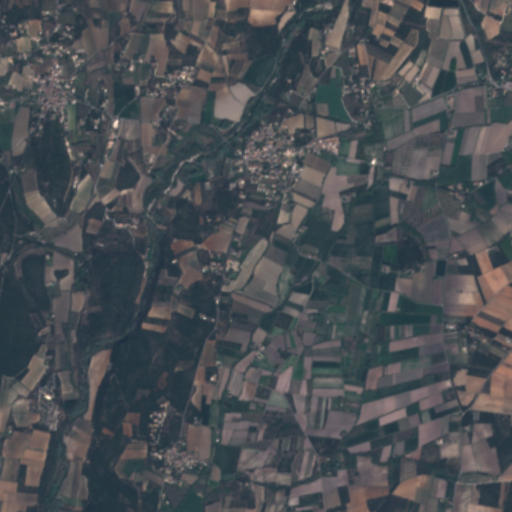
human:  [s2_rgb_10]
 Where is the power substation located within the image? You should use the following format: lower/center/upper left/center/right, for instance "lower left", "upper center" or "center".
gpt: The power substation is located in the center right of the image.
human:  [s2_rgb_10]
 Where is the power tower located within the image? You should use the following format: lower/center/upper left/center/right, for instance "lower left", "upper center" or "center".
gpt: The power tower is located in the upper right of the image.
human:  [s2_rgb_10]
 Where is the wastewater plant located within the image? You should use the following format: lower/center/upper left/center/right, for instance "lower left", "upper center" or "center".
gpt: The wastewater plant is located in the upper right of the image.
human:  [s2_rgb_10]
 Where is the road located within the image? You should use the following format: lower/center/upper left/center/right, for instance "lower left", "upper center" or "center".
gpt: There is no road in the image.